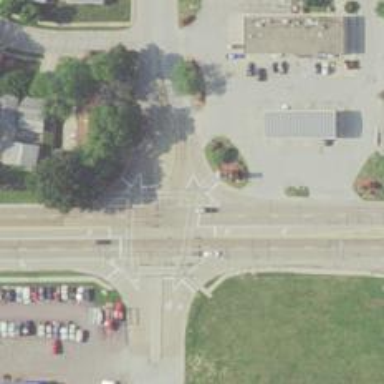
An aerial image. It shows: Asphalt footway on traffic island.